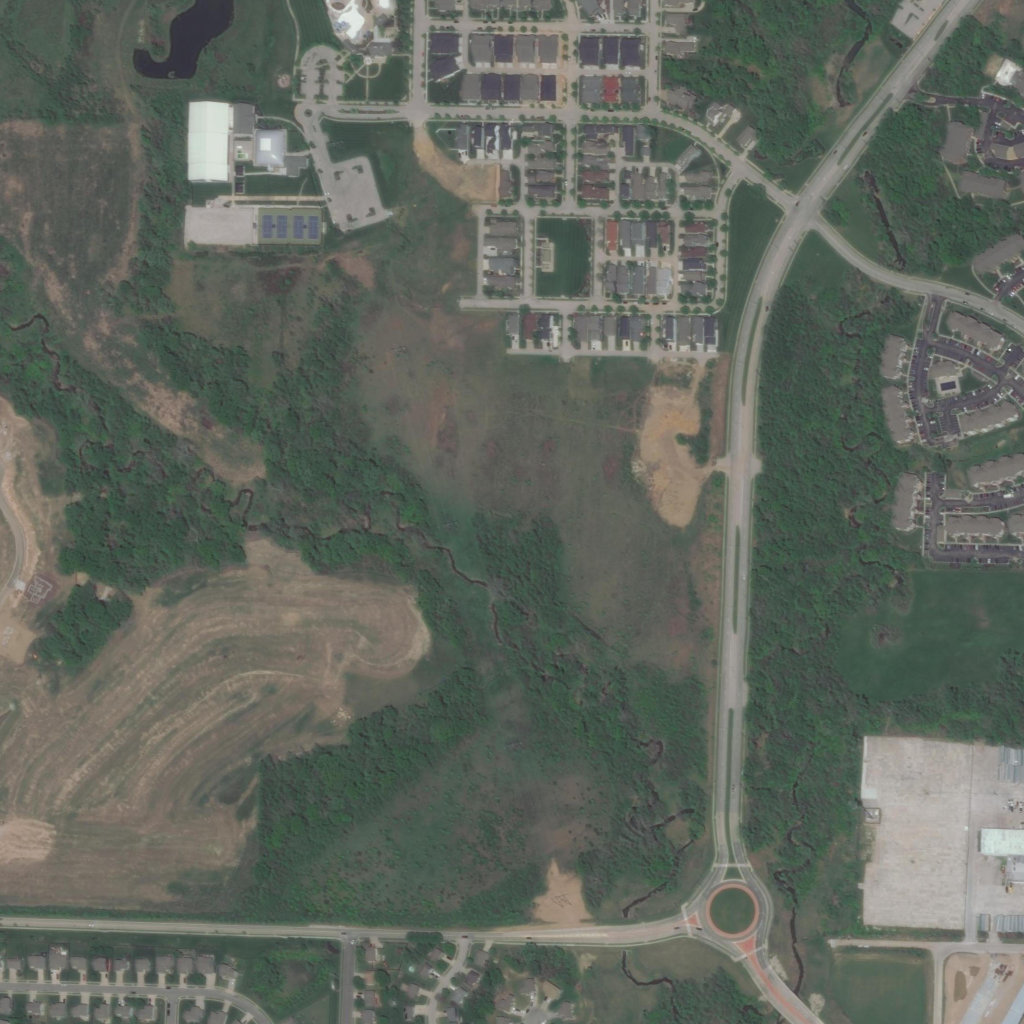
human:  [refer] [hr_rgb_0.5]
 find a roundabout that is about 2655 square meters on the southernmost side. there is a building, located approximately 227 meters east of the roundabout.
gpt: <box>[[67, 85, 75, 92, 0]]</box>

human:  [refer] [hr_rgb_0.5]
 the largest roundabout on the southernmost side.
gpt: <box>[[67, 85, 75, 92, 0]]</box>

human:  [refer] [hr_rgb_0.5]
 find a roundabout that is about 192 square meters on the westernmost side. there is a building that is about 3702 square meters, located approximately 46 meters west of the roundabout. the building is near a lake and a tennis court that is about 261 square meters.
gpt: <box>[[29, 10, 31, 12, 0]]</box>

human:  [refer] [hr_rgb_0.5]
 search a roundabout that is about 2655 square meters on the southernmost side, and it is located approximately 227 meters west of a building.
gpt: <box>[[67, 85, 75, 92, 0]]</box>

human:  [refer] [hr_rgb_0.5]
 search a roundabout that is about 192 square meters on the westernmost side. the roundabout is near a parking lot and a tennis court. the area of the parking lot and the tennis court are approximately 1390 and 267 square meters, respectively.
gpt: <box>[[29, 10, 31, 12, 0]]</box>